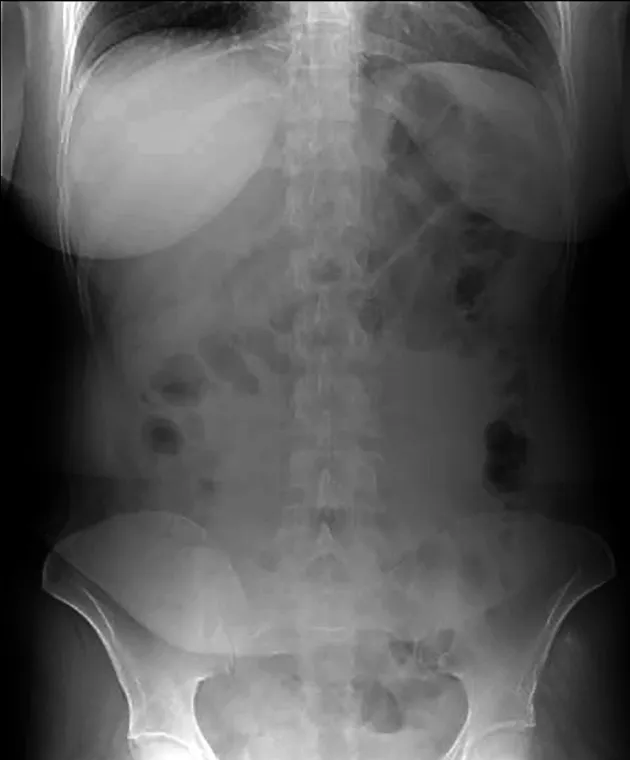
X-ray abdomen erect showing no signs of pneumoperitoneum after endoscopic removal of gossypiboma.
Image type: radiology (x_ray)